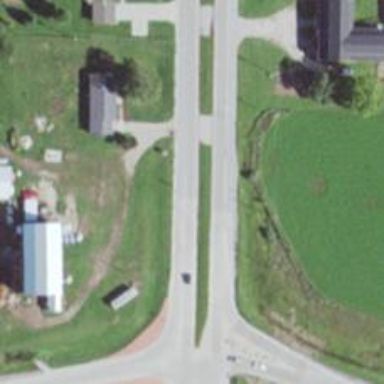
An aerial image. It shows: Secondary road.